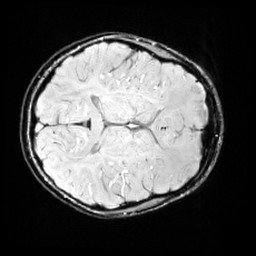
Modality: SWI
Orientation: axial
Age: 11
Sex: female
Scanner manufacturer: siemens
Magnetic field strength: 3 T
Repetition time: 0.027 s
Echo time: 0.02 s